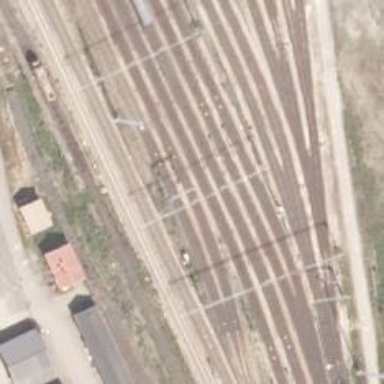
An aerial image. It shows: Railway signal.